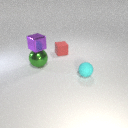
small red rubber cube to the left of small cyan rubber sphere